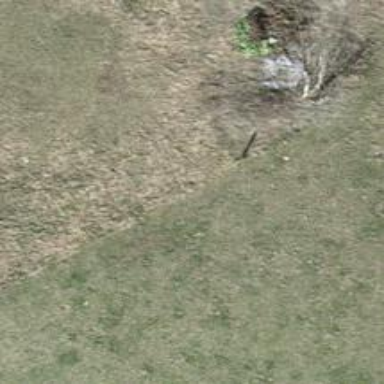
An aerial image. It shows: Fence.